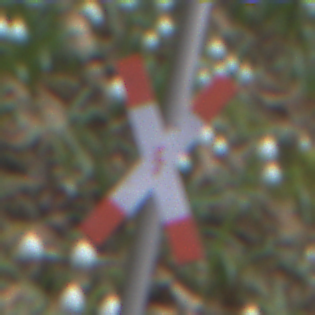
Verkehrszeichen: Andreaskreuz
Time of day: MorningAfternoon
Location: Outdoor (Nature)
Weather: PartlyCloudy
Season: NotSpecified
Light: Natural